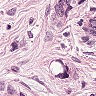
Metastatic tissue present: yes